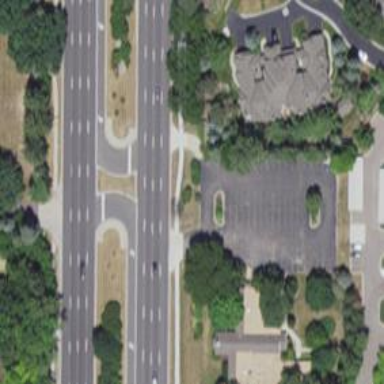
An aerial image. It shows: Primary road with asphalt surface.